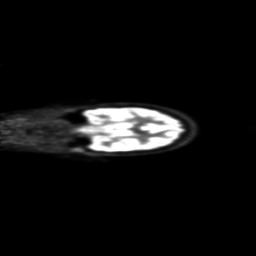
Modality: PET
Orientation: coronal
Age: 32
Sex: female
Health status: ill